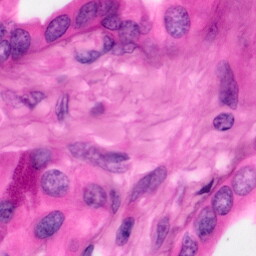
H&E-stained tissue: Pancreatic